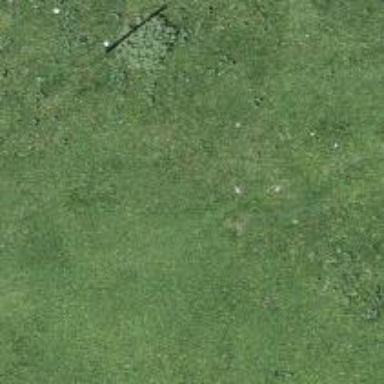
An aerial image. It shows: Path covered in grass.